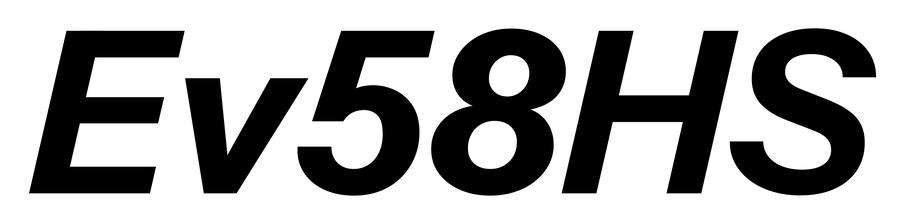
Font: InstrumentSans-Italic_Bold_Italic